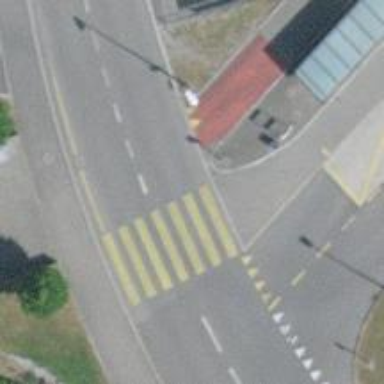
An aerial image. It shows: Uncontrolled zebra crossing with notable zebra markings.